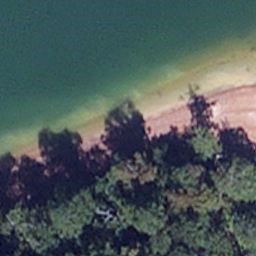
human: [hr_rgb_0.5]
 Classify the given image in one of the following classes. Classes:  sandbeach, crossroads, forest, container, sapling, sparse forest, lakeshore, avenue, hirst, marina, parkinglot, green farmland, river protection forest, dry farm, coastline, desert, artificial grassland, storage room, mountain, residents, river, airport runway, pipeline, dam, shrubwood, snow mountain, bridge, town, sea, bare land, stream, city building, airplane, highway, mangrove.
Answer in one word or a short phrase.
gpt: lakeshore